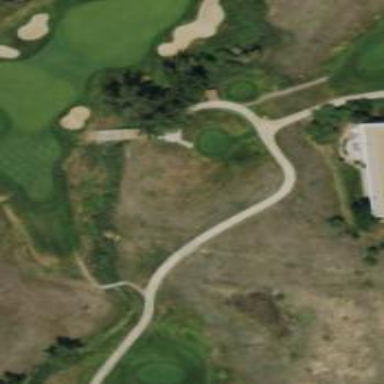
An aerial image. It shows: Service road used as golf cart path.